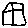
Label: house